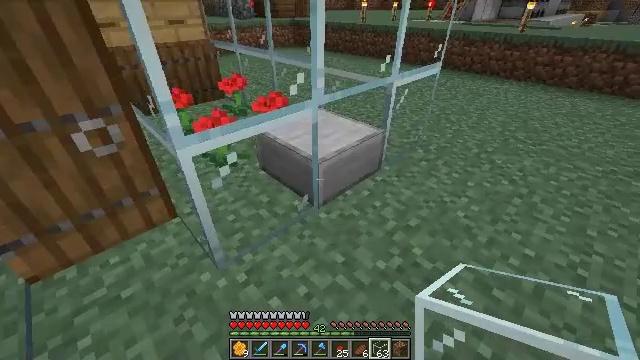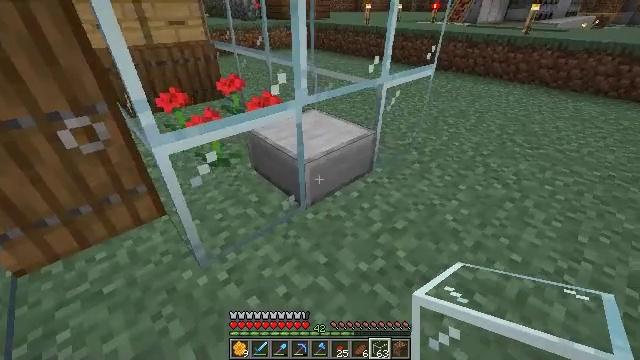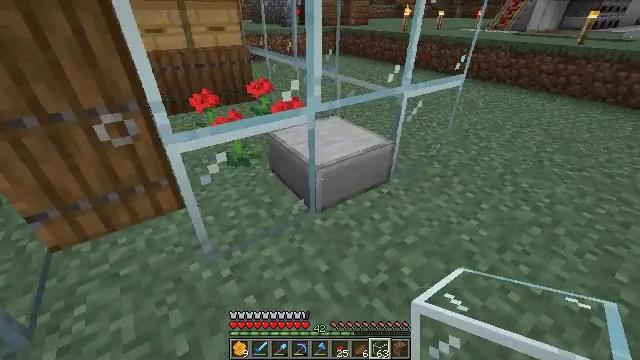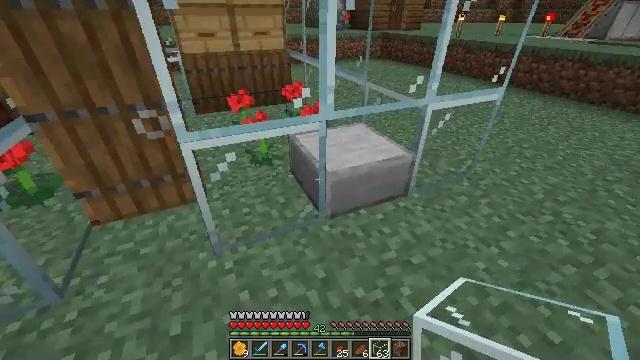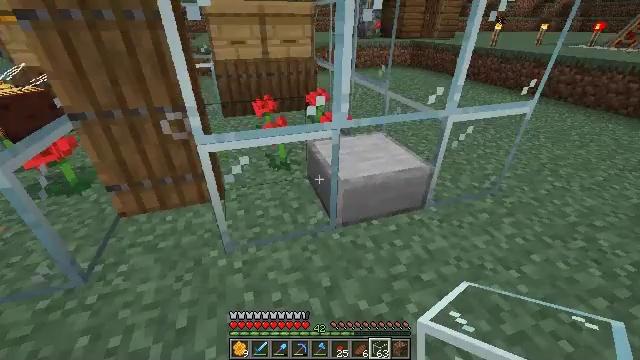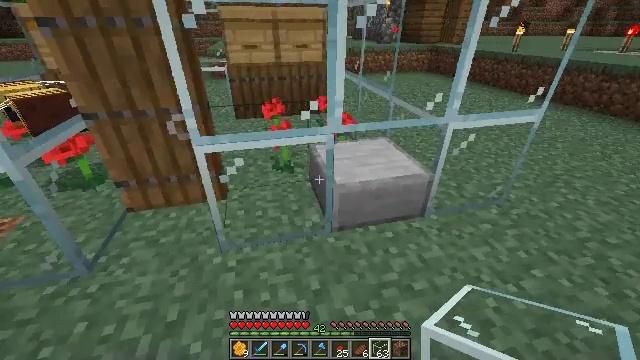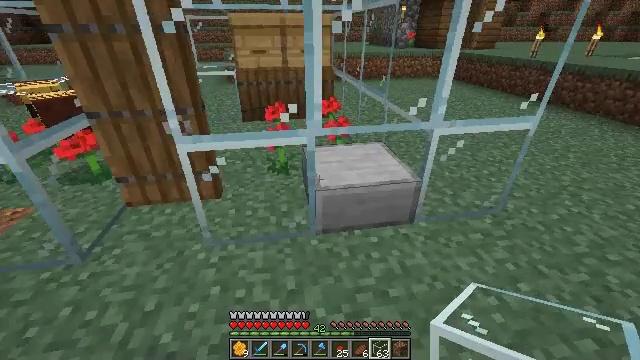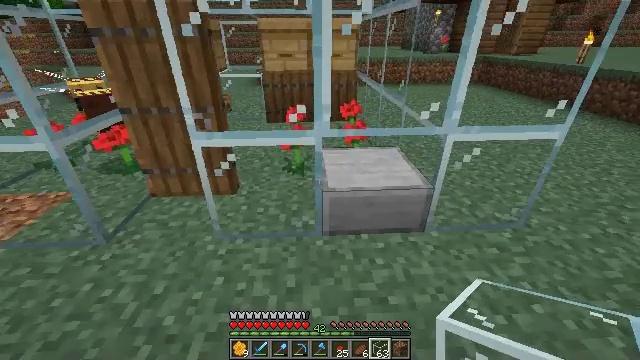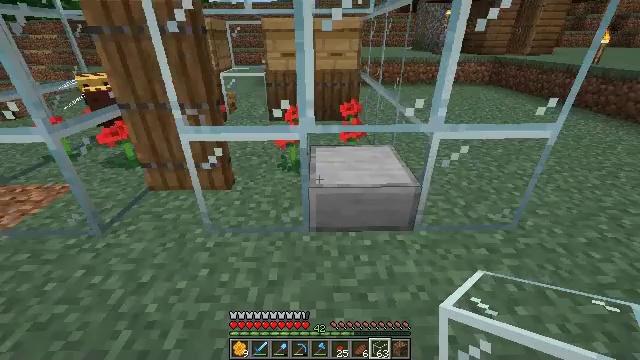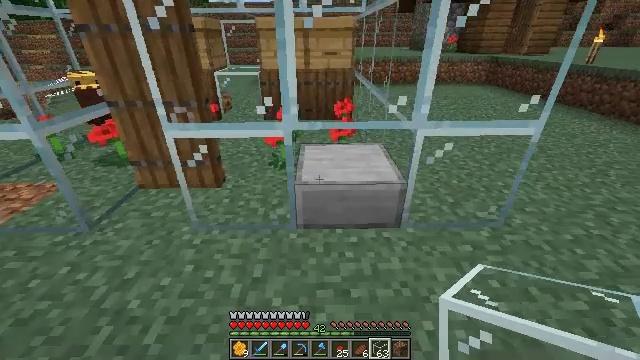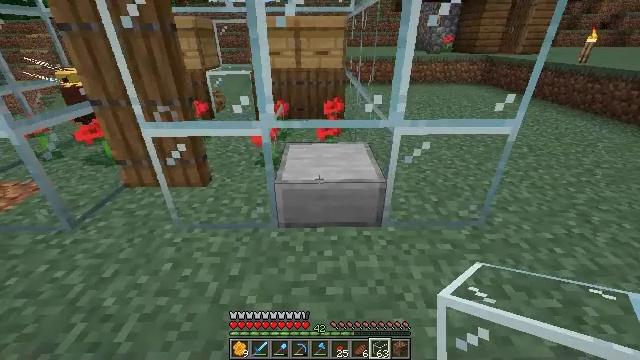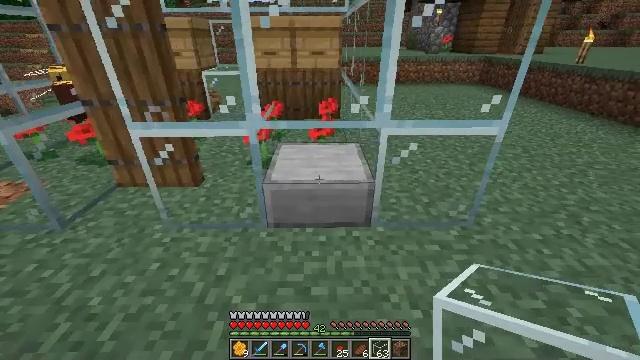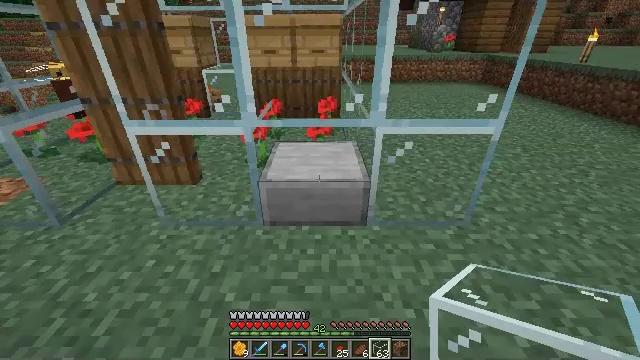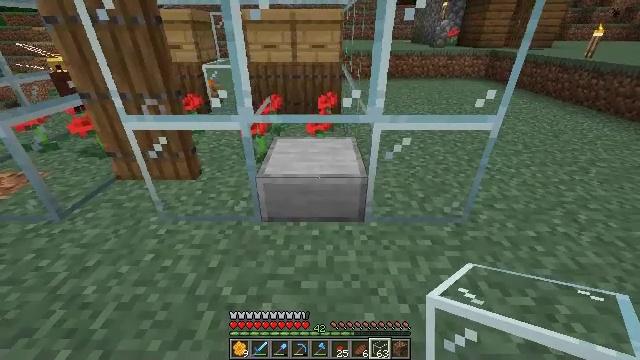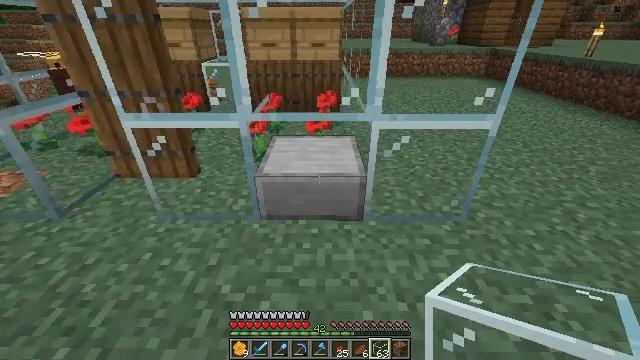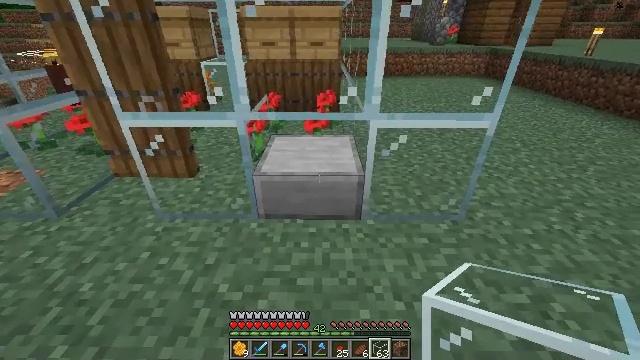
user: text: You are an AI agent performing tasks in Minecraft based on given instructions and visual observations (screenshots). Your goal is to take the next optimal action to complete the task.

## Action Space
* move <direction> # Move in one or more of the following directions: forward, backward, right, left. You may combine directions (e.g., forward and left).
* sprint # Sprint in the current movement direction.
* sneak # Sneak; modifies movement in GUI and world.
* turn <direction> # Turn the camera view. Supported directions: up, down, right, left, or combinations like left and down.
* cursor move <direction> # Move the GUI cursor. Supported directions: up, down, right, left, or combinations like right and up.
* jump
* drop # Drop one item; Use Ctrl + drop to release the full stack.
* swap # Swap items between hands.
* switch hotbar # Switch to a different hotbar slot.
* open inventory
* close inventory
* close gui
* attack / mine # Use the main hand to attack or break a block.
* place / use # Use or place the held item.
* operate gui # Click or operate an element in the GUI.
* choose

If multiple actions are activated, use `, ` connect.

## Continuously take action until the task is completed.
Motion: motion action
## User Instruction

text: Remove the smooth stone slab from a structure.
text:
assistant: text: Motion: move right, turn left
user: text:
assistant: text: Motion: move right, turn left and up
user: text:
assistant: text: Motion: move right, turn left
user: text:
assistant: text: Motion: move right, turn left and up
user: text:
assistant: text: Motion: move right, turn left
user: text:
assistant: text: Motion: move right, turn left
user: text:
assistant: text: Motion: move right, turn left
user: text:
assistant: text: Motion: move right, turn left
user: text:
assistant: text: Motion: move right
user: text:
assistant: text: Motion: no_op
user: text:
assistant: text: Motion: no_op
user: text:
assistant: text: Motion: no_op
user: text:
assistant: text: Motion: no_op
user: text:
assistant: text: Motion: no_op
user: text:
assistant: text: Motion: no_op
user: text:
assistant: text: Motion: no_op
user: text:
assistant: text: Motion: no_op
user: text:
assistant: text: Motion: no_op
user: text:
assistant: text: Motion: turn down
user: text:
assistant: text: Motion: turn down
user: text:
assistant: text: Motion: turn down
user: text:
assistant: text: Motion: no_op
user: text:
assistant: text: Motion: no_op
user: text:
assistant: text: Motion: no_op
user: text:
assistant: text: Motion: no_op
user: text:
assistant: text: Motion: no_op
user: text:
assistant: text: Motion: no_op
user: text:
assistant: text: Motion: no_op
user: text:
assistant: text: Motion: no_op
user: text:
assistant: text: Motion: no_op